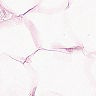
Metastatic tissue present: no